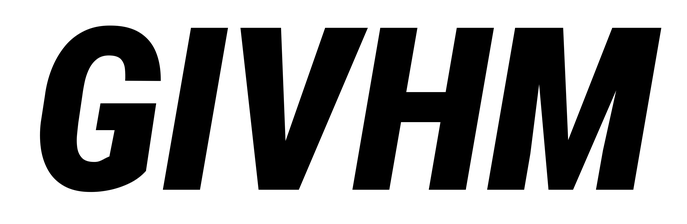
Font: Roboto-Italic_Condensed_Black_Italic